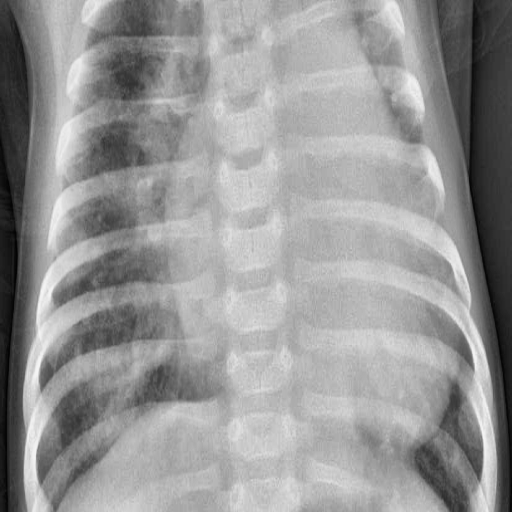
Finding: PNEUMONIA